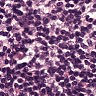
Metastatic tissue present: no